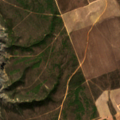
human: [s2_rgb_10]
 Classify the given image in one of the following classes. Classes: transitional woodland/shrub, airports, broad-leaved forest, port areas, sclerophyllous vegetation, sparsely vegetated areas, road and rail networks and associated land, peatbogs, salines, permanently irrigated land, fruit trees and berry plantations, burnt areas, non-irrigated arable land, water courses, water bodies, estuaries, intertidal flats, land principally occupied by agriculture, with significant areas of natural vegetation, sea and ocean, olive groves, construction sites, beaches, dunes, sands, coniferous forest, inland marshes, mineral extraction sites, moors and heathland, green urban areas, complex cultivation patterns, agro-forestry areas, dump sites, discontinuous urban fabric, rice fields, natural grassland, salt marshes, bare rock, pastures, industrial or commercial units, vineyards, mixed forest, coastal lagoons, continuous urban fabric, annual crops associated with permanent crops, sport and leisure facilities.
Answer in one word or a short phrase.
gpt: non-irrigated arable land, sclerophyllous vegetation